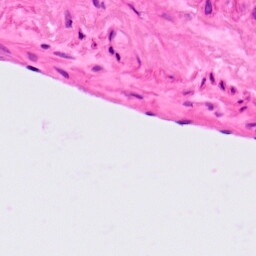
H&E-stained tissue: Lung